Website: walmart
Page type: review-order
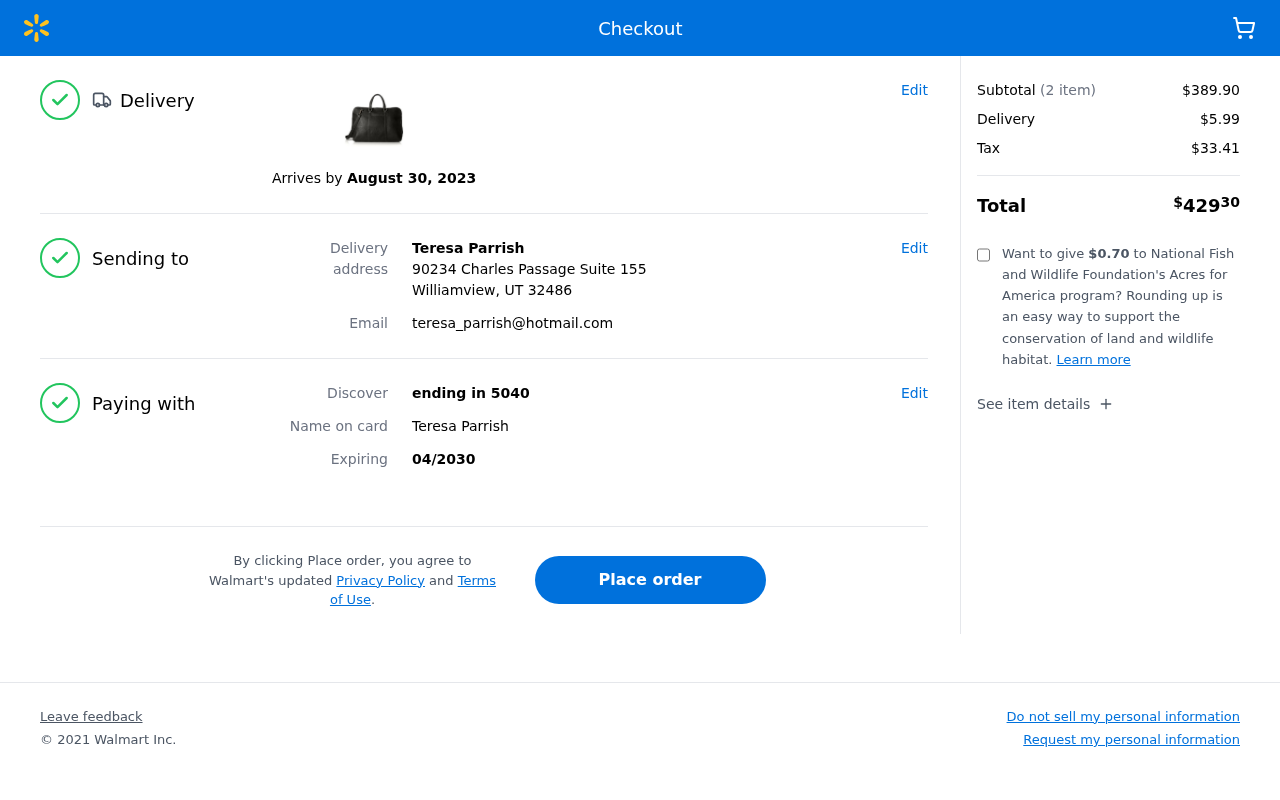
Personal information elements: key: PII_CARD_LAST4
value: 5040
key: PII_CARD_NAME
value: Teresa Parrish
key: PII_CARD_TYPE
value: Discover
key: PII_CITY_STATE_ZIP
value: Williamview, UT 32486
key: PII_EMAIL
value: teresa_parrish@hotmail.com
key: PII_FULLNAME
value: Teresa Parrish
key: PII_STREET
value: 90234 Charles Passage Suite 155
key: PII_FIRSTNAME
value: Teresa
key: PII_LASTNAME
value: Parrish
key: PII_FULLNAME2
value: Teresa Parrish
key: PII_FULLNAME3
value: Teresa Parrish
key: PII_FIRSTNAME2
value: Teresa
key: PII_FIRSTNAME3
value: Teresa
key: PII_LASTNAME2
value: Parrish
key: PII_LASTNAME3
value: Parrish
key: PII_FIRSTNAME_DERIVED
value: Teresa
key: PII_LASTNAME_DERIVED
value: Parrish
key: PII_FULLNAME_DERIVED
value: Teresa Parrish
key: PII_NAME_FULL_DERIVED
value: Teresa Parrish
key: PII_CARD_EXPIRY
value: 04/2030
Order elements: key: ORDER_DELIVERY_DATE
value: August 30, 2023
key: ORDER_NUM_ITEMS
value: (2 item)
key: ORDER_SUBTOTAL
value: $389.90
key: ORDER_SHIPPING_COST
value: $5.99
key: ORDER_TAX
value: $33.41
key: ORDER_TOTAL
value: $42930
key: ORDER_DONATION
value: $0.70